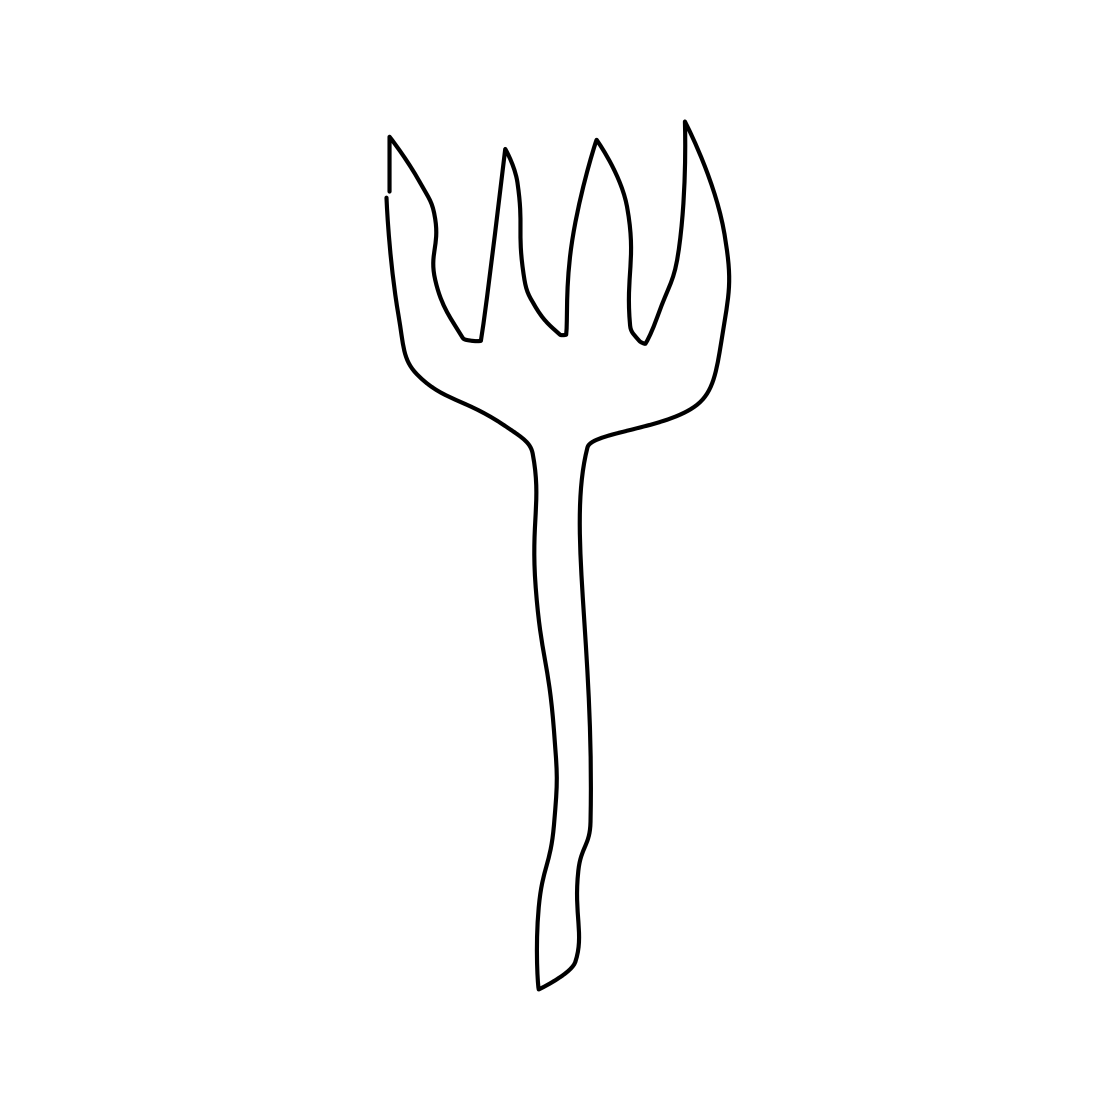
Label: fork